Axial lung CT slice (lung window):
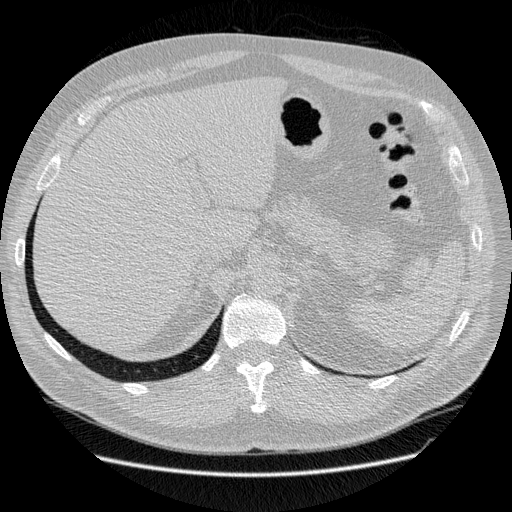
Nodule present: no